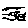
Label: fish